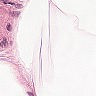
Metastatic tissue present: no